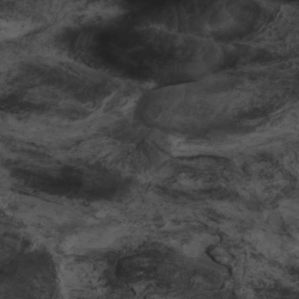
Label: non_frost